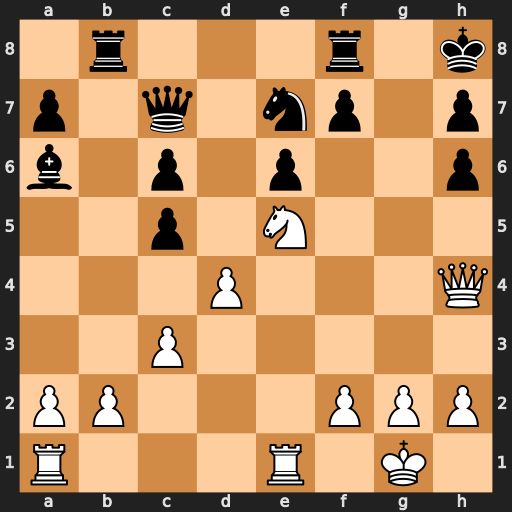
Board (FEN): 1r3r1k/p1q1np1p/b1p1p2p/2p1N3/3P3Q/2P5/PP3PPP/R3R1K1
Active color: w
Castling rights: -
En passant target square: -
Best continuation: Qf6+ Kg8 Ng4 Nf5 Re5